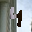
Label: 4